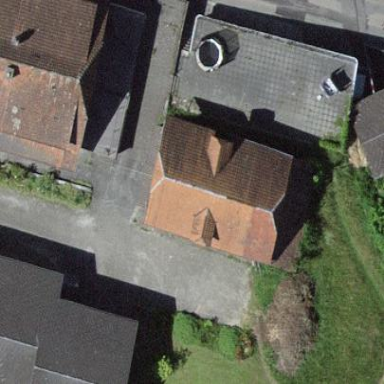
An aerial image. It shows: Rural barn.